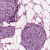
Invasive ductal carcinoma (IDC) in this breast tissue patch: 1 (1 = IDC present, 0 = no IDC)